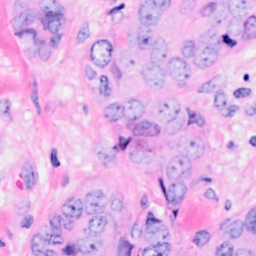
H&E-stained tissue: Breast